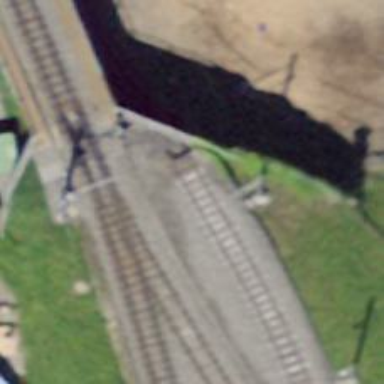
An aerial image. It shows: Railway buffer stop.